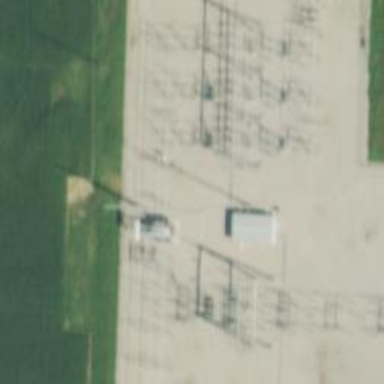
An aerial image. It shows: Switch used for power control.